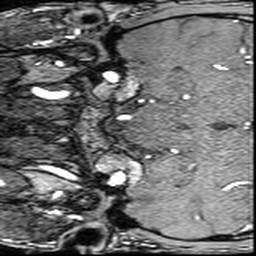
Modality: angio
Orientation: coronal
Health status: ill
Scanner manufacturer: siemens
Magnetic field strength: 3 T
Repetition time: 0.022 s
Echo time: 0.00395 s